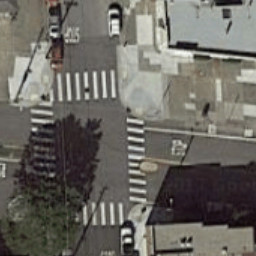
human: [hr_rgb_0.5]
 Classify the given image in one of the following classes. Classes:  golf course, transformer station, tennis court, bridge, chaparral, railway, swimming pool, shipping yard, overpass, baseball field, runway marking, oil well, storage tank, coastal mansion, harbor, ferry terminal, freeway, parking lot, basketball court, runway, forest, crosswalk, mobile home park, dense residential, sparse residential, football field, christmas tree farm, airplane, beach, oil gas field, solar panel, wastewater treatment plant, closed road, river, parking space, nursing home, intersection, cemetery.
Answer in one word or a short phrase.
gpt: crosswalk